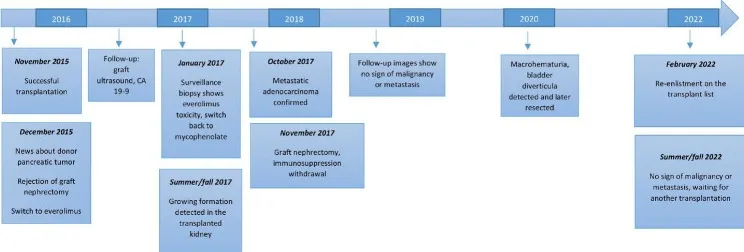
Timing of major events in both kidney transplant recipients. (B) Recipient of the left kidney.
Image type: chart (chart)